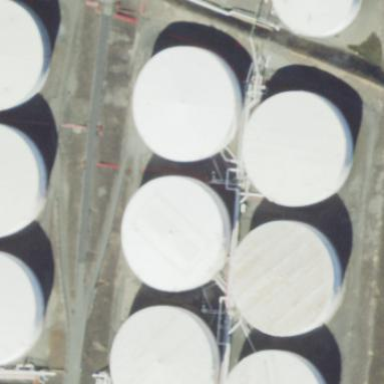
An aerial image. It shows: Storage tank building.